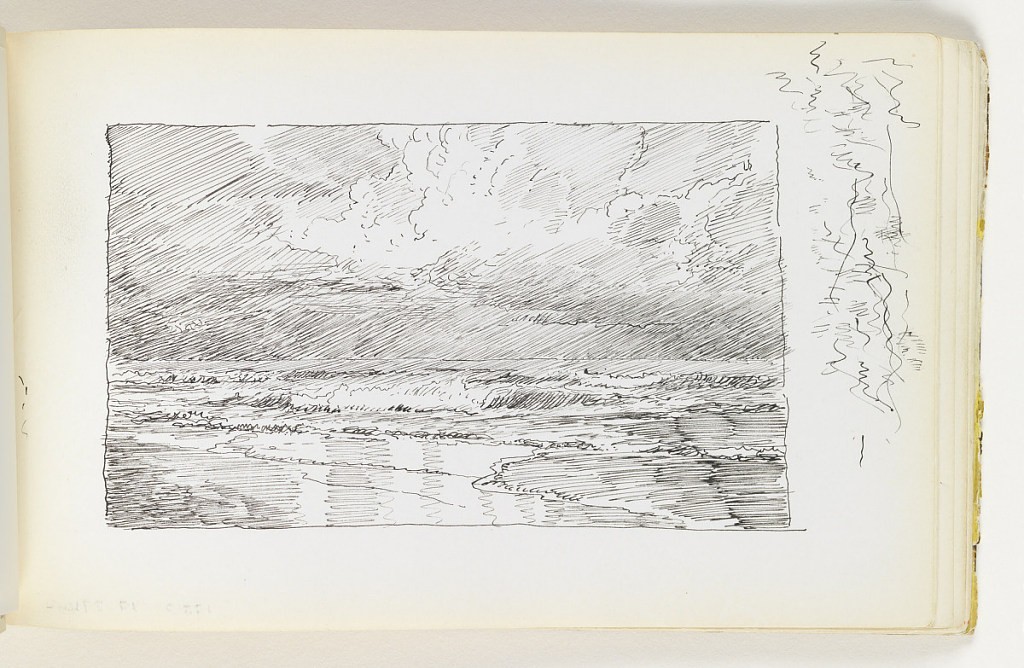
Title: Waves on Beach with Cumulus Clouds
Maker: William Trost Richards, American, 1833–1905
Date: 1890–1900
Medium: Pen and black ink on off-white wove paper
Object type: Sketchbook folio
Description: Beach in left foreground with small, calm waves coming onto shore. Miscellaneous pen strokes in margin at top right corner of sheet.